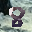
Label: 8